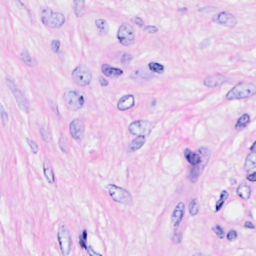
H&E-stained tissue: Breast